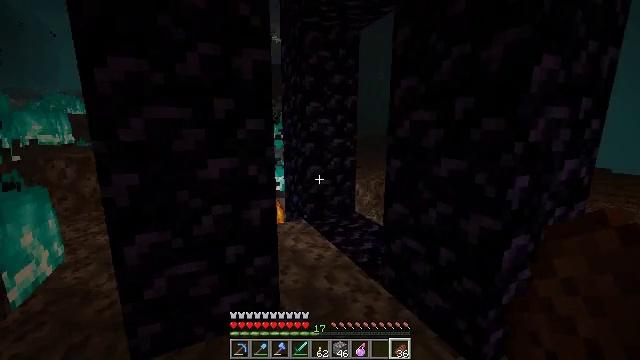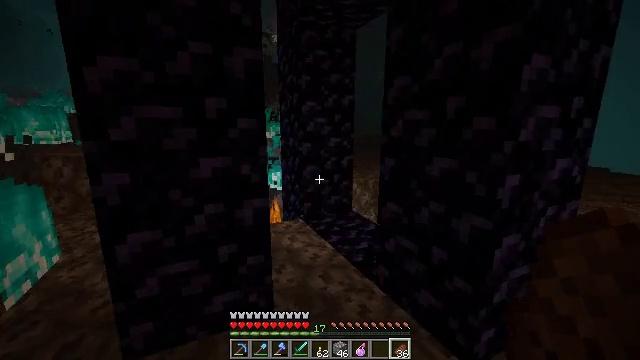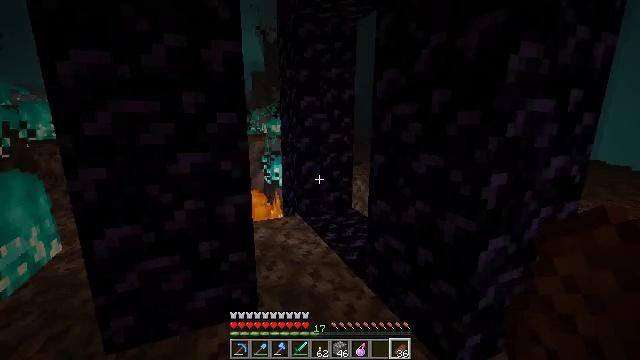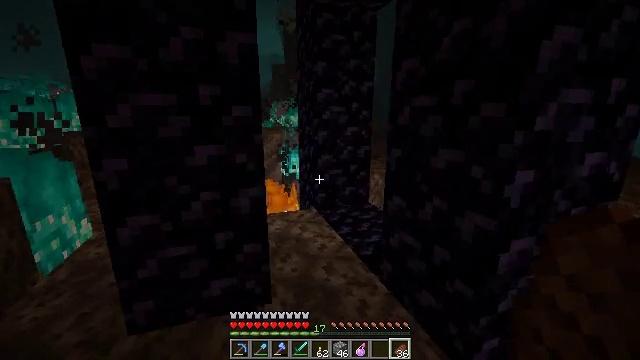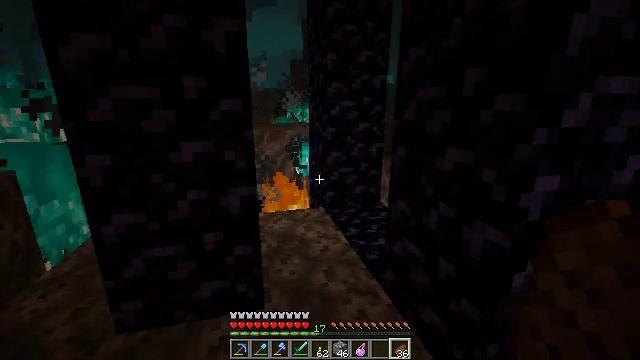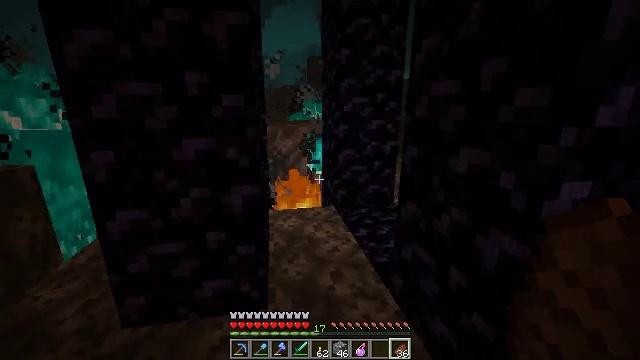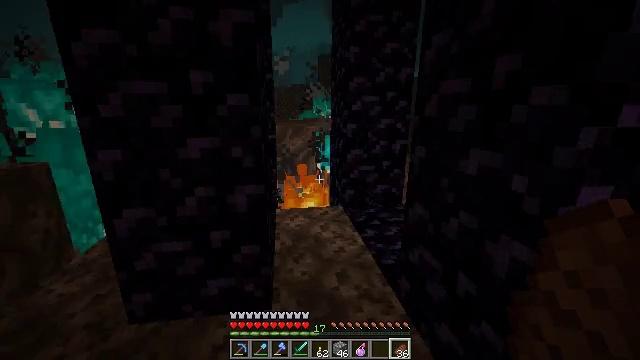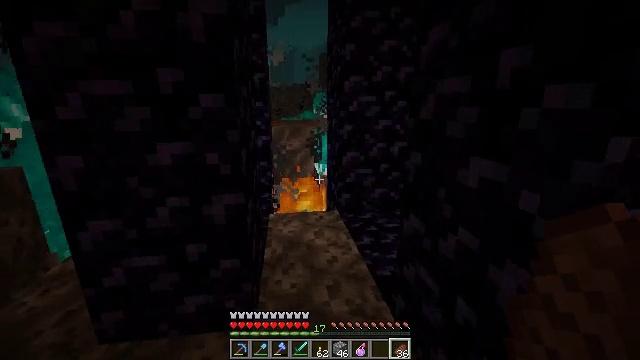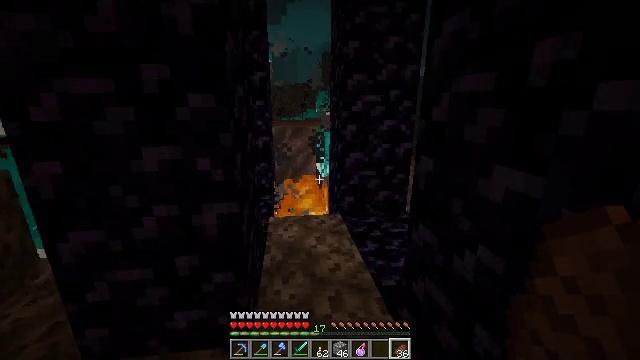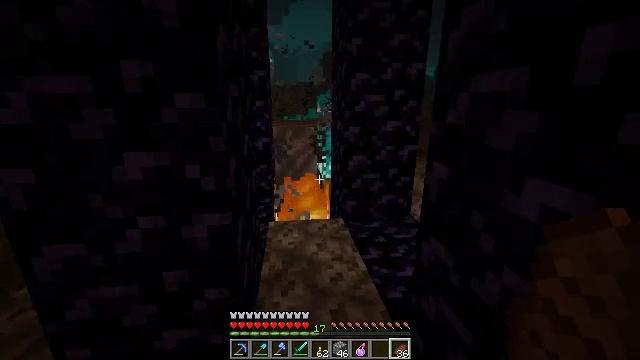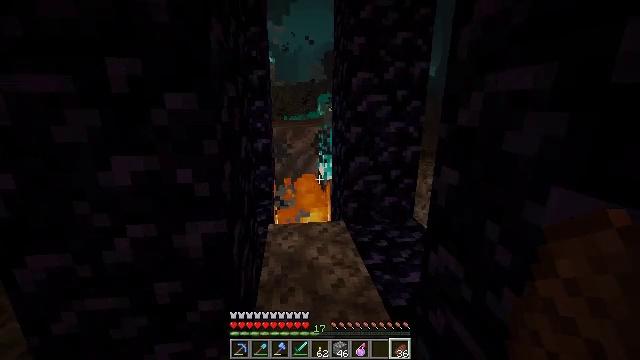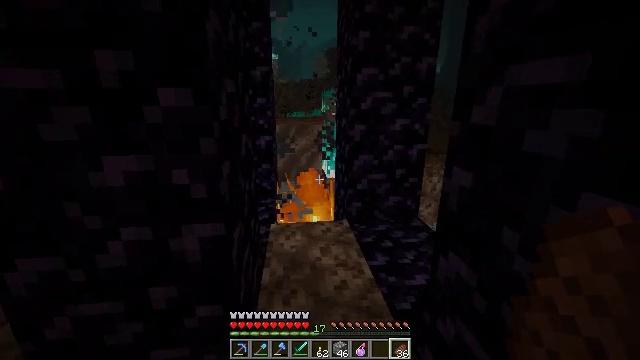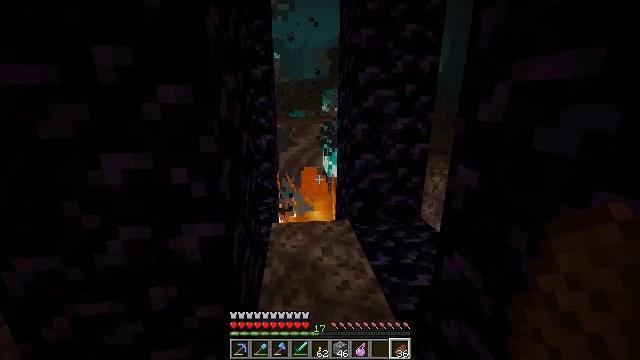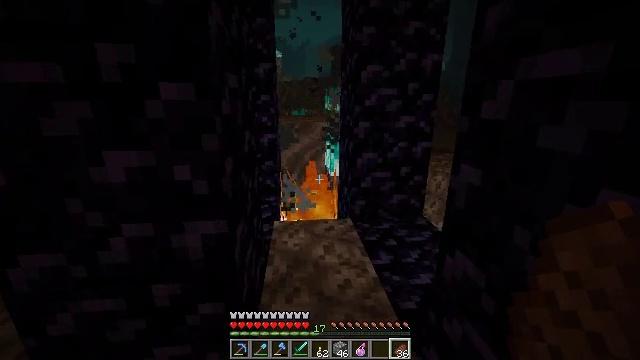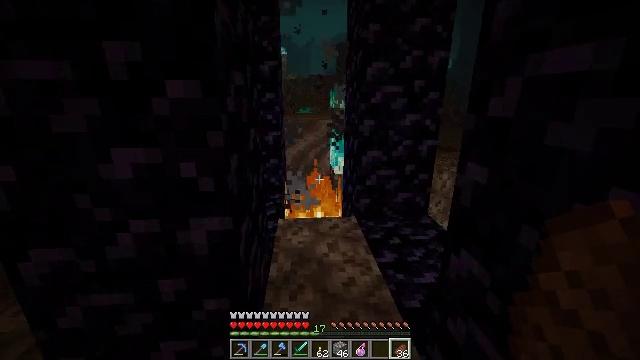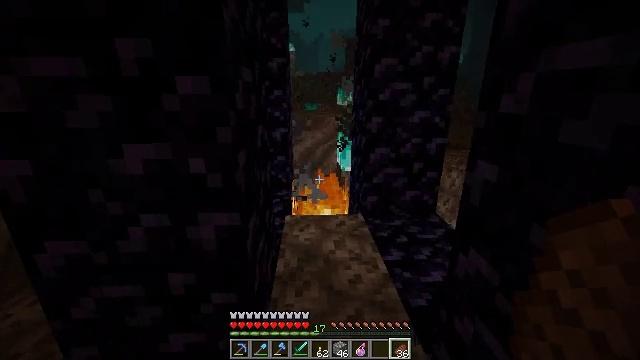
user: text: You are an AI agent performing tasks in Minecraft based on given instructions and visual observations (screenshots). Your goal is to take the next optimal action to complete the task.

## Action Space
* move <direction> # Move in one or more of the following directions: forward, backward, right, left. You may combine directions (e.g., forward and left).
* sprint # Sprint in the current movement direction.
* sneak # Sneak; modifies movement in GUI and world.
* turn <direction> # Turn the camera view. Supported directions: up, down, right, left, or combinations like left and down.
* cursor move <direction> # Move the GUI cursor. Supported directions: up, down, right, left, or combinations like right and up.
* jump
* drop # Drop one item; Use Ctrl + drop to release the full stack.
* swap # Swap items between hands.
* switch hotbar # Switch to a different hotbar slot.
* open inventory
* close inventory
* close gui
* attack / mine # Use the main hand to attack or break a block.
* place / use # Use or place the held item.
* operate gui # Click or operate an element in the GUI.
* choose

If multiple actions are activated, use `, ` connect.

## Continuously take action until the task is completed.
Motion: motion action
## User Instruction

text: Get rid of the soul fire.
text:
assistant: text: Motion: move right
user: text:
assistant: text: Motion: move forward and move right, turn left
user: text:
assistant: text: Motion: move forward and move right, turn left and down
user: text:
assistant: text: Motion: move forward and move right, turn left
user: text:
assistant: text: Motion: move forward and move right, turn left
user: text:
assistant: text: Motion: move forward and move right, turn left
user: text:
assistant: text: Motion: move forward
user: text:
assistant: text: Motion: move forward
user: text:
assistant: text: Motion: move forward
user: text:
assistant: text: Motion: move forward
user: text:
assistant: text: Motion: no_op
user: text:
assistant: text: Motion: no_op
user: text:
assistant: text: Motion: no_op
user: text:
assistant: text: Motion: turn left
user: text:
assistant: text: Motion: turn left
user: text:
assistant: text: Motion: move right, turn left
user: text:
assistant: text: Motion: move forward and move right, turn left
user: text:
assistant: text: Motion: move forward and move right, turn left
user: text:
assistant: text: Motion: move forward and move right, turn left
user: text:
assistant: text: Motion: move forward and move right, turn left
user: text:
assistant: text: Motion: move forward, turn left
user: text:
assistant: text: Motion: move forward, turn left
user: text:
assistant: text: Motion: move forward, turn left
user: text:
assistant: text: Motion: move forward, turn left
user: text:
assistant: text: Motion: move forward and move right, turn left and down
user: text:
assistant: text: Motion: move forward and move right, turn left and down
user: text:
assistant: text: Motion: move forward and move right, turn left and down
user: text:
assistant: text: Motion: move forward and move right, turn left and down
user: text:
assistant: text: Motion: move forward and move right, turn left and down
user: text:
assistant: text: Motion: move forward and move right, turn left and down